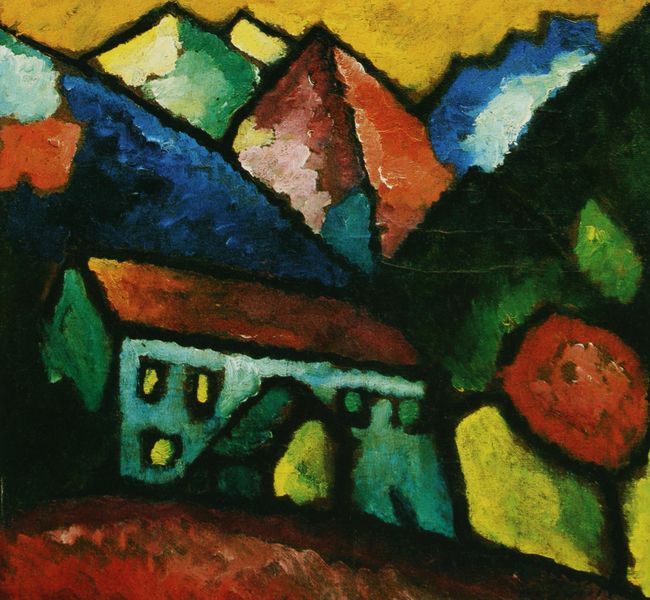
Titel: Haus in den Bergen
Künstler: Alexander Jawlensky
Standort: Moskau
Institution: Tretjakow-Galerie
Schlagwörter: baum, berg, blau, felsen, himmel, bäume, gelb, grün, landschaft, braun, bunt, fenster, hell, licht, orange, schwarz, tür, weiss, dach, gebäude, gras, haus, rot, wiese, expressionismus, spitze, hügel, natur, sonne, rosa, schräg, tal, farbig, moderne, abstrakt, berge, gebirge, gipfel, massiv, bauernhof, hof, arch, blue, green, abstraktion, tor, umriss, alpen, bergspitze, kontur, konturen, macke, expressiv, house, mountains, nature, blauer reiter, kandinsky, bergmassiv, abstract, gabriele münter, münter, lights, colors, colourful, murnau, august macke, geob, simple, abstrak, layers, bold, depth, russenhaus, cute, red